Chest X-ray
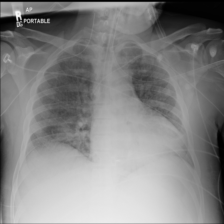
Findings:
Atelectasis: negative
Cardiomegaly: negative
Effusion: negative
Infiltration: positive
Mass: negative
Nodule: positive
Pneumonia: negative
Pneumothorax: negative
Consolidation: positive
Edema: negative
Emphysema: negative
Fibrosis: negative
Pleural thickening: negative
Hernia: negative